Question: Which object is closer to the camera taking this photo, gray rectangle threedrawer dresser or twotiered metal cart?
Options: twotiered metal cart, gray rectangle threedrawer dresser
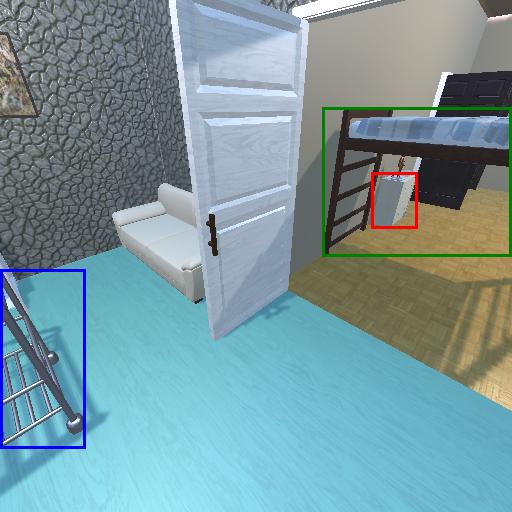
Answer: twotiered metal cart